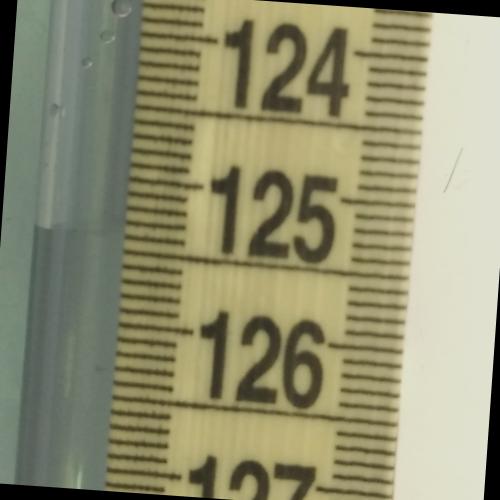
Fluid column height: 125.4 cm